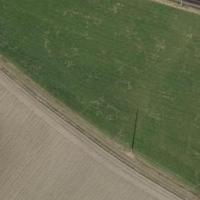
EUNIS habitat code: 52
Species observed at this site:
Milvus milvus